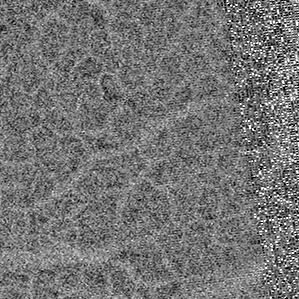
Label: frost